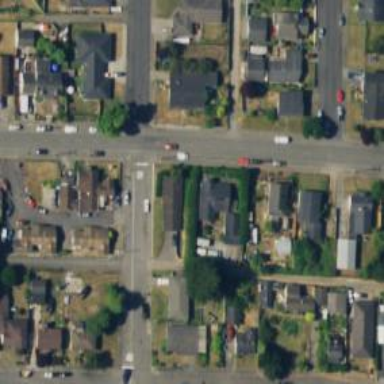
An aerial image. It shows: Alleyway designated as service road.